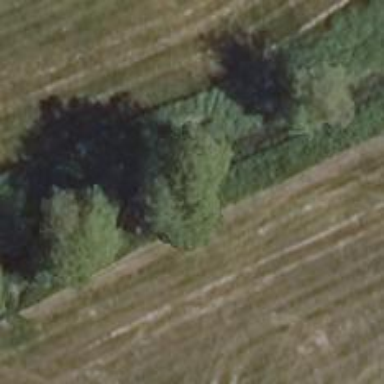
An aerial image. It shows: Row of trees in natural setting.